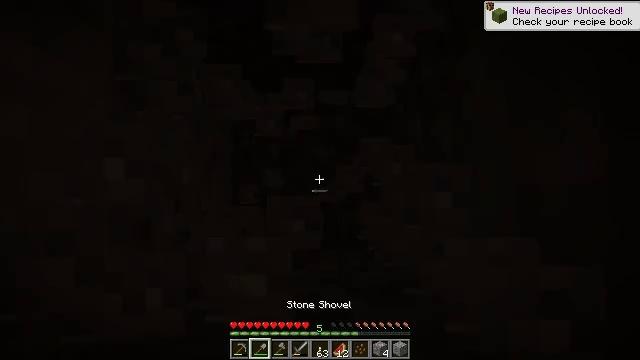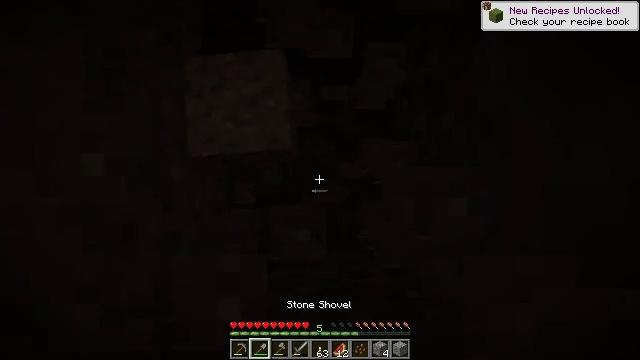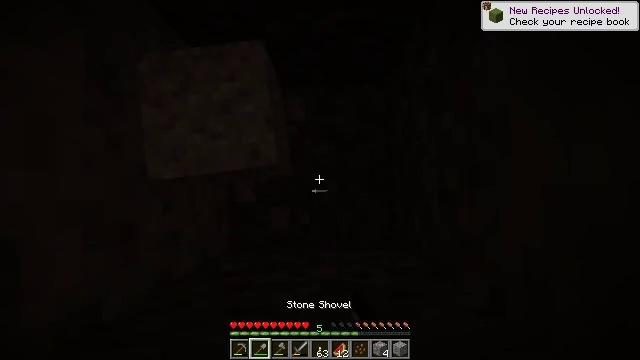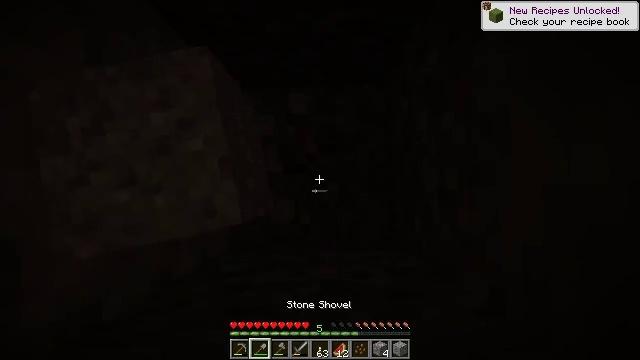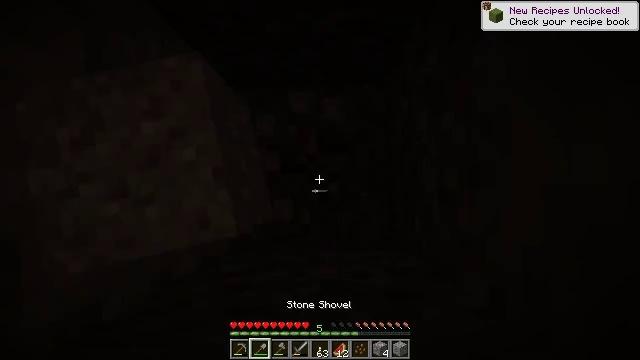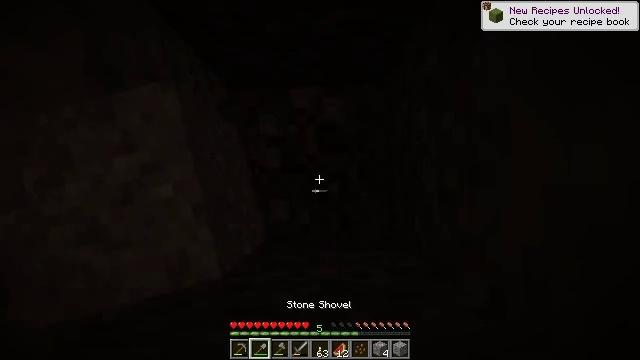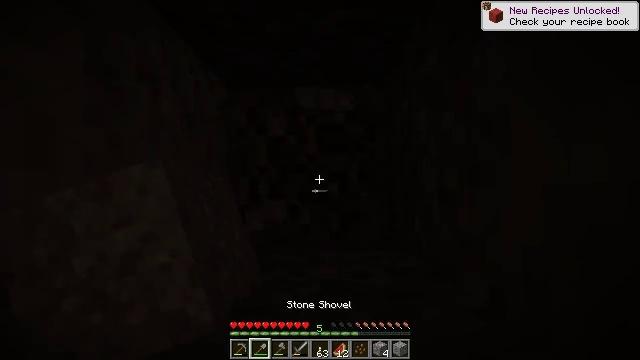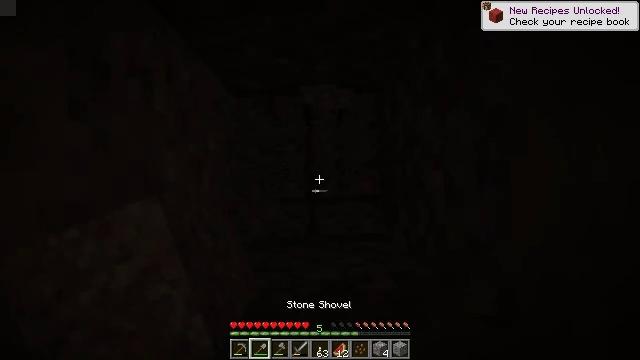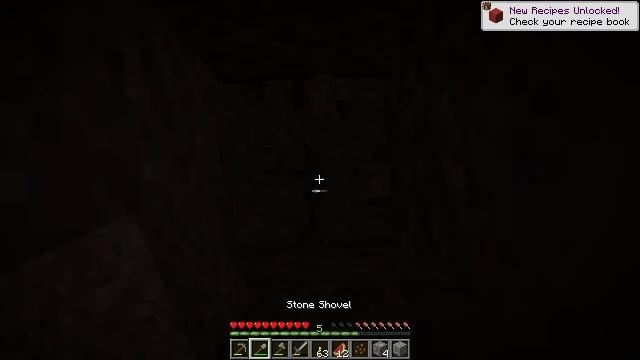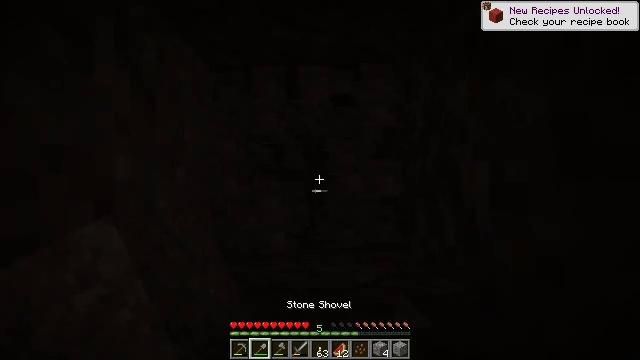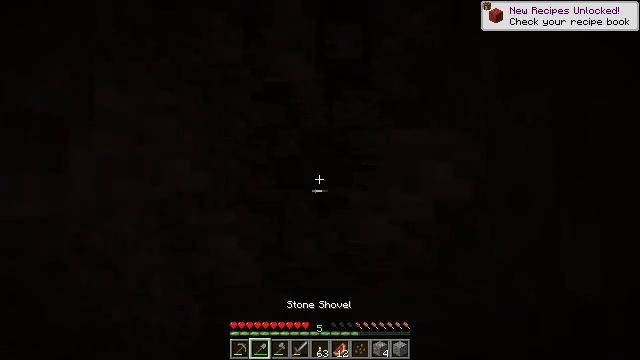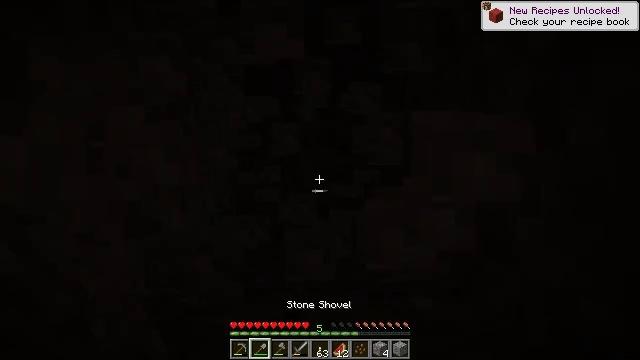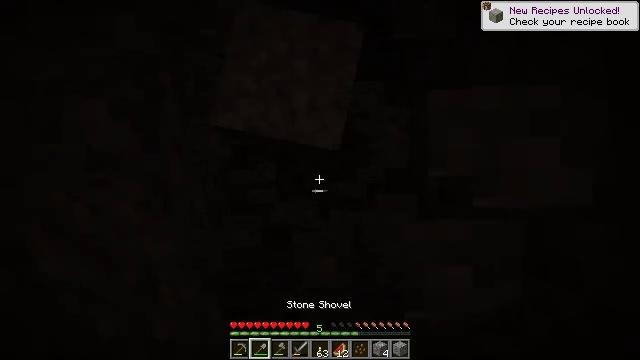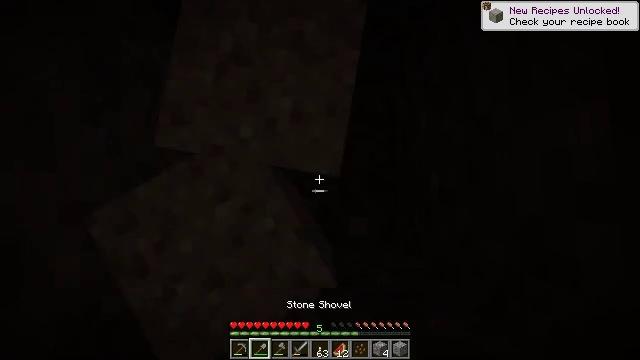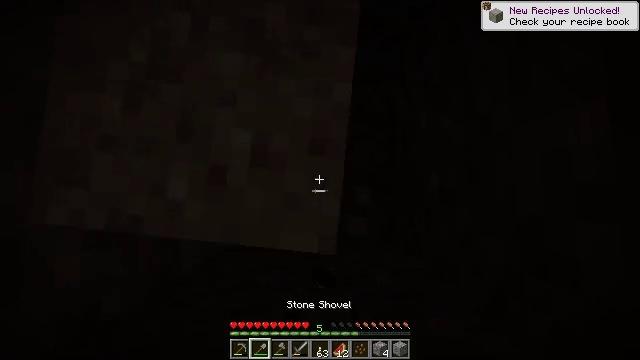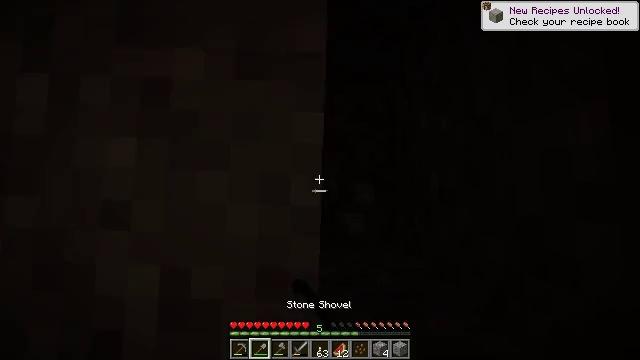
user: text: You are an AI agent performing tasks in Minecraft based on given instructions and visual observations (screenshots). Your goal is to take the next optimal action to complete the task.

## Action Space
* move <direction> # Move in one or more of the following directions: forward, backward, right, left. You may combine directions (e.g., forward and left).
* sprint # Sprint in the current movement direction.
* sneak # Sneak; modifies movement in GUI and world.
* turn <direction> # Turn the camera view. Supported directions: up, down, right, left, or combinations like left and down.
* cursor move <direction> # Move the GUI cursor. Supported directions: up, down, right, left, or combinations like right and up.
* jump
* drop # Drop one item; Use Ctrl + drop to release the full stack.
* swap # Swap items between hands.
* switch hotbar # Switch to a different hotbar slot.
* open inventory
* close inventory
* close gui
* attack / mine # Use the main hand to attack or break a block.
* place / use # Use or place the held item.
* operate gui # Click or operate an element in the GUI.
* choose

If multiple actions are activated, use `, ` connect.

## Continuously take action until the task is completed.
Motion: motion action
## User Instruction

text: Mine gravel from the ground.
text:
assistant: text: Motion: attack / mine
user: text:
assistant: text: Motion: attack / mine
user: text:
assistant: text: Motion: attack / mine
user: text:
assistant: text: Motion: attack / mine
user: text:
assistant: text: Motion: attack / mine
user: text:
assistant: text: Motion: attack / mine
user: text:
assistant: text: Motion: attack / mine
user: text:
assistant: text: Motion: attack / mine
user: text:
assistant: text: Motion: attack / mine
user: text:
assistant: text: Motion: attack / mine
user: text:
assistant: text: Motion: attack / mine
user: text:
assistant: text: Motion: attack / mine
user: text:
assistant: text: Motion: attack / mine
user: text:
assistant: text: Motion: attack / mine
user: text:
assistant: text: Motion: attack / mine
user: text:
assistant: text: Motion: attack / mine
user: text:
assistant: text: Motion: attack / mine
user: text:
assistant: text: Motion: attack / mine
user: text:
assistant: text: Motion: attack / mine
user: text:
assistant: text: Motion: attack / mine
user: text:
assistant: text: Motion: attack / mine
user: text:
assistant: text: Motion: attack / mine
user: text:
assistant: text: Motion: attack / mine